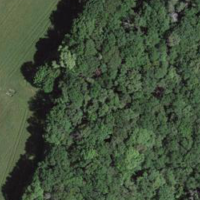
EUNIS habitat code: 41
Species observed at this site:
Lamium galeobdolon